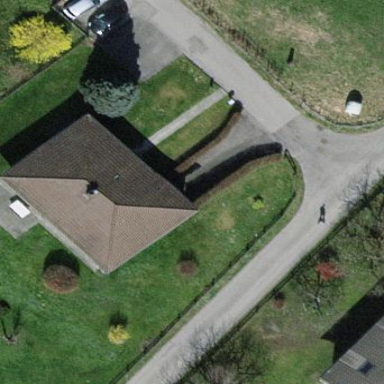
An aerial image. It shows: Detached building with hipped roof made of tile. The roof orientation is along the building.